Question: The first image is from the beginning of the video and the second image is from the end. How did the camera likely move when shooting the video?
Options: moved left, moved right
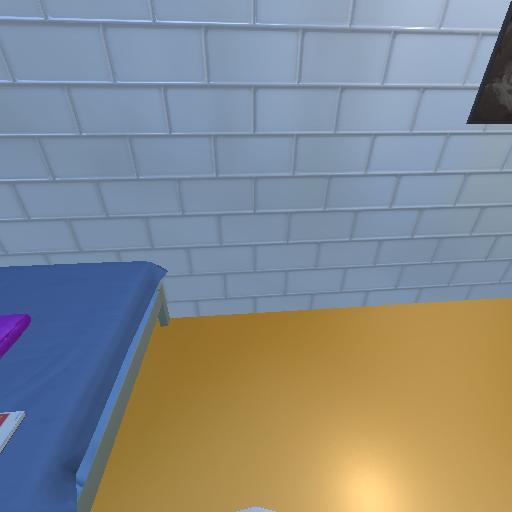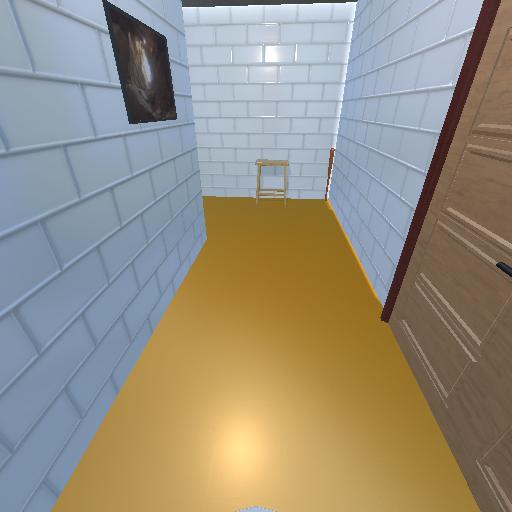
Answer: moved left